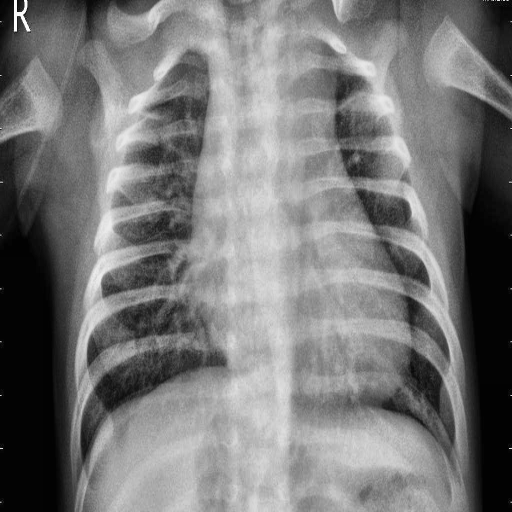
Finding: PNEUMONIA